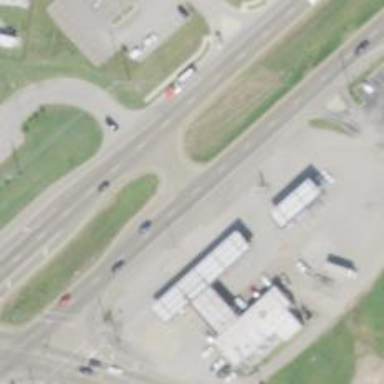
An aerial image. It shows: Asphalt road with dual carriageways at trunk level.